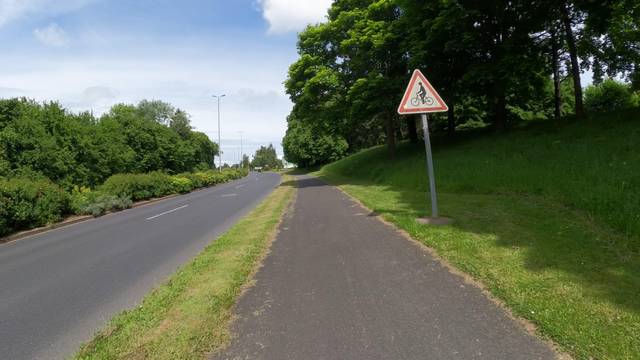
Region: France
Coordinates: 49.205, -0.3697